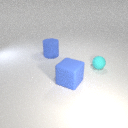
large blue rubber cylinder to the left of small cyan rubber sphere